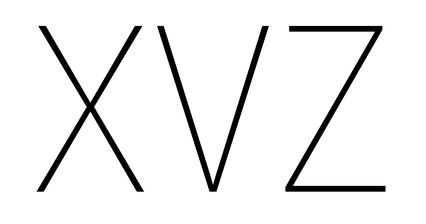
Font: Roboto_Condensed_Thin